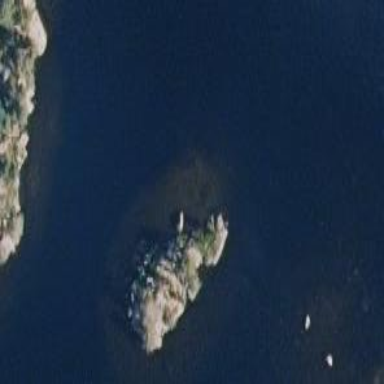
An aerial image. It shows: Islet.